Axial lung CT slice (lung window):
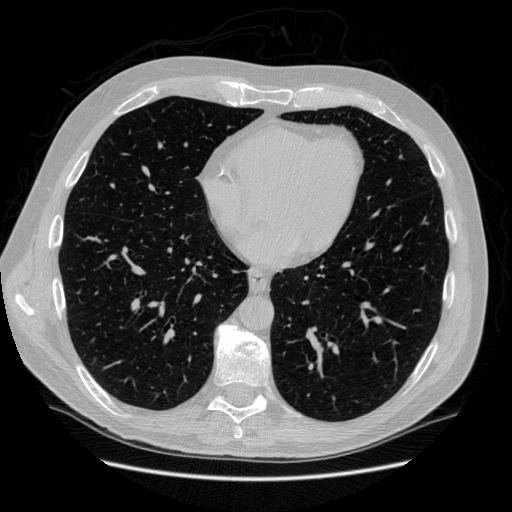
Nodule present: no